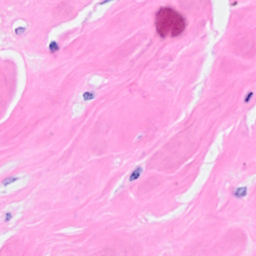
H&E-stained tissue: Breast